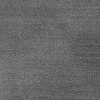
Atmospheric dust classification: dusty